Interaction volume radius: 10 \u00c5
Interaction volume height: 15 \u00c5
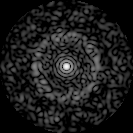
Disorder parameter: 0.8244